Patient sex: M
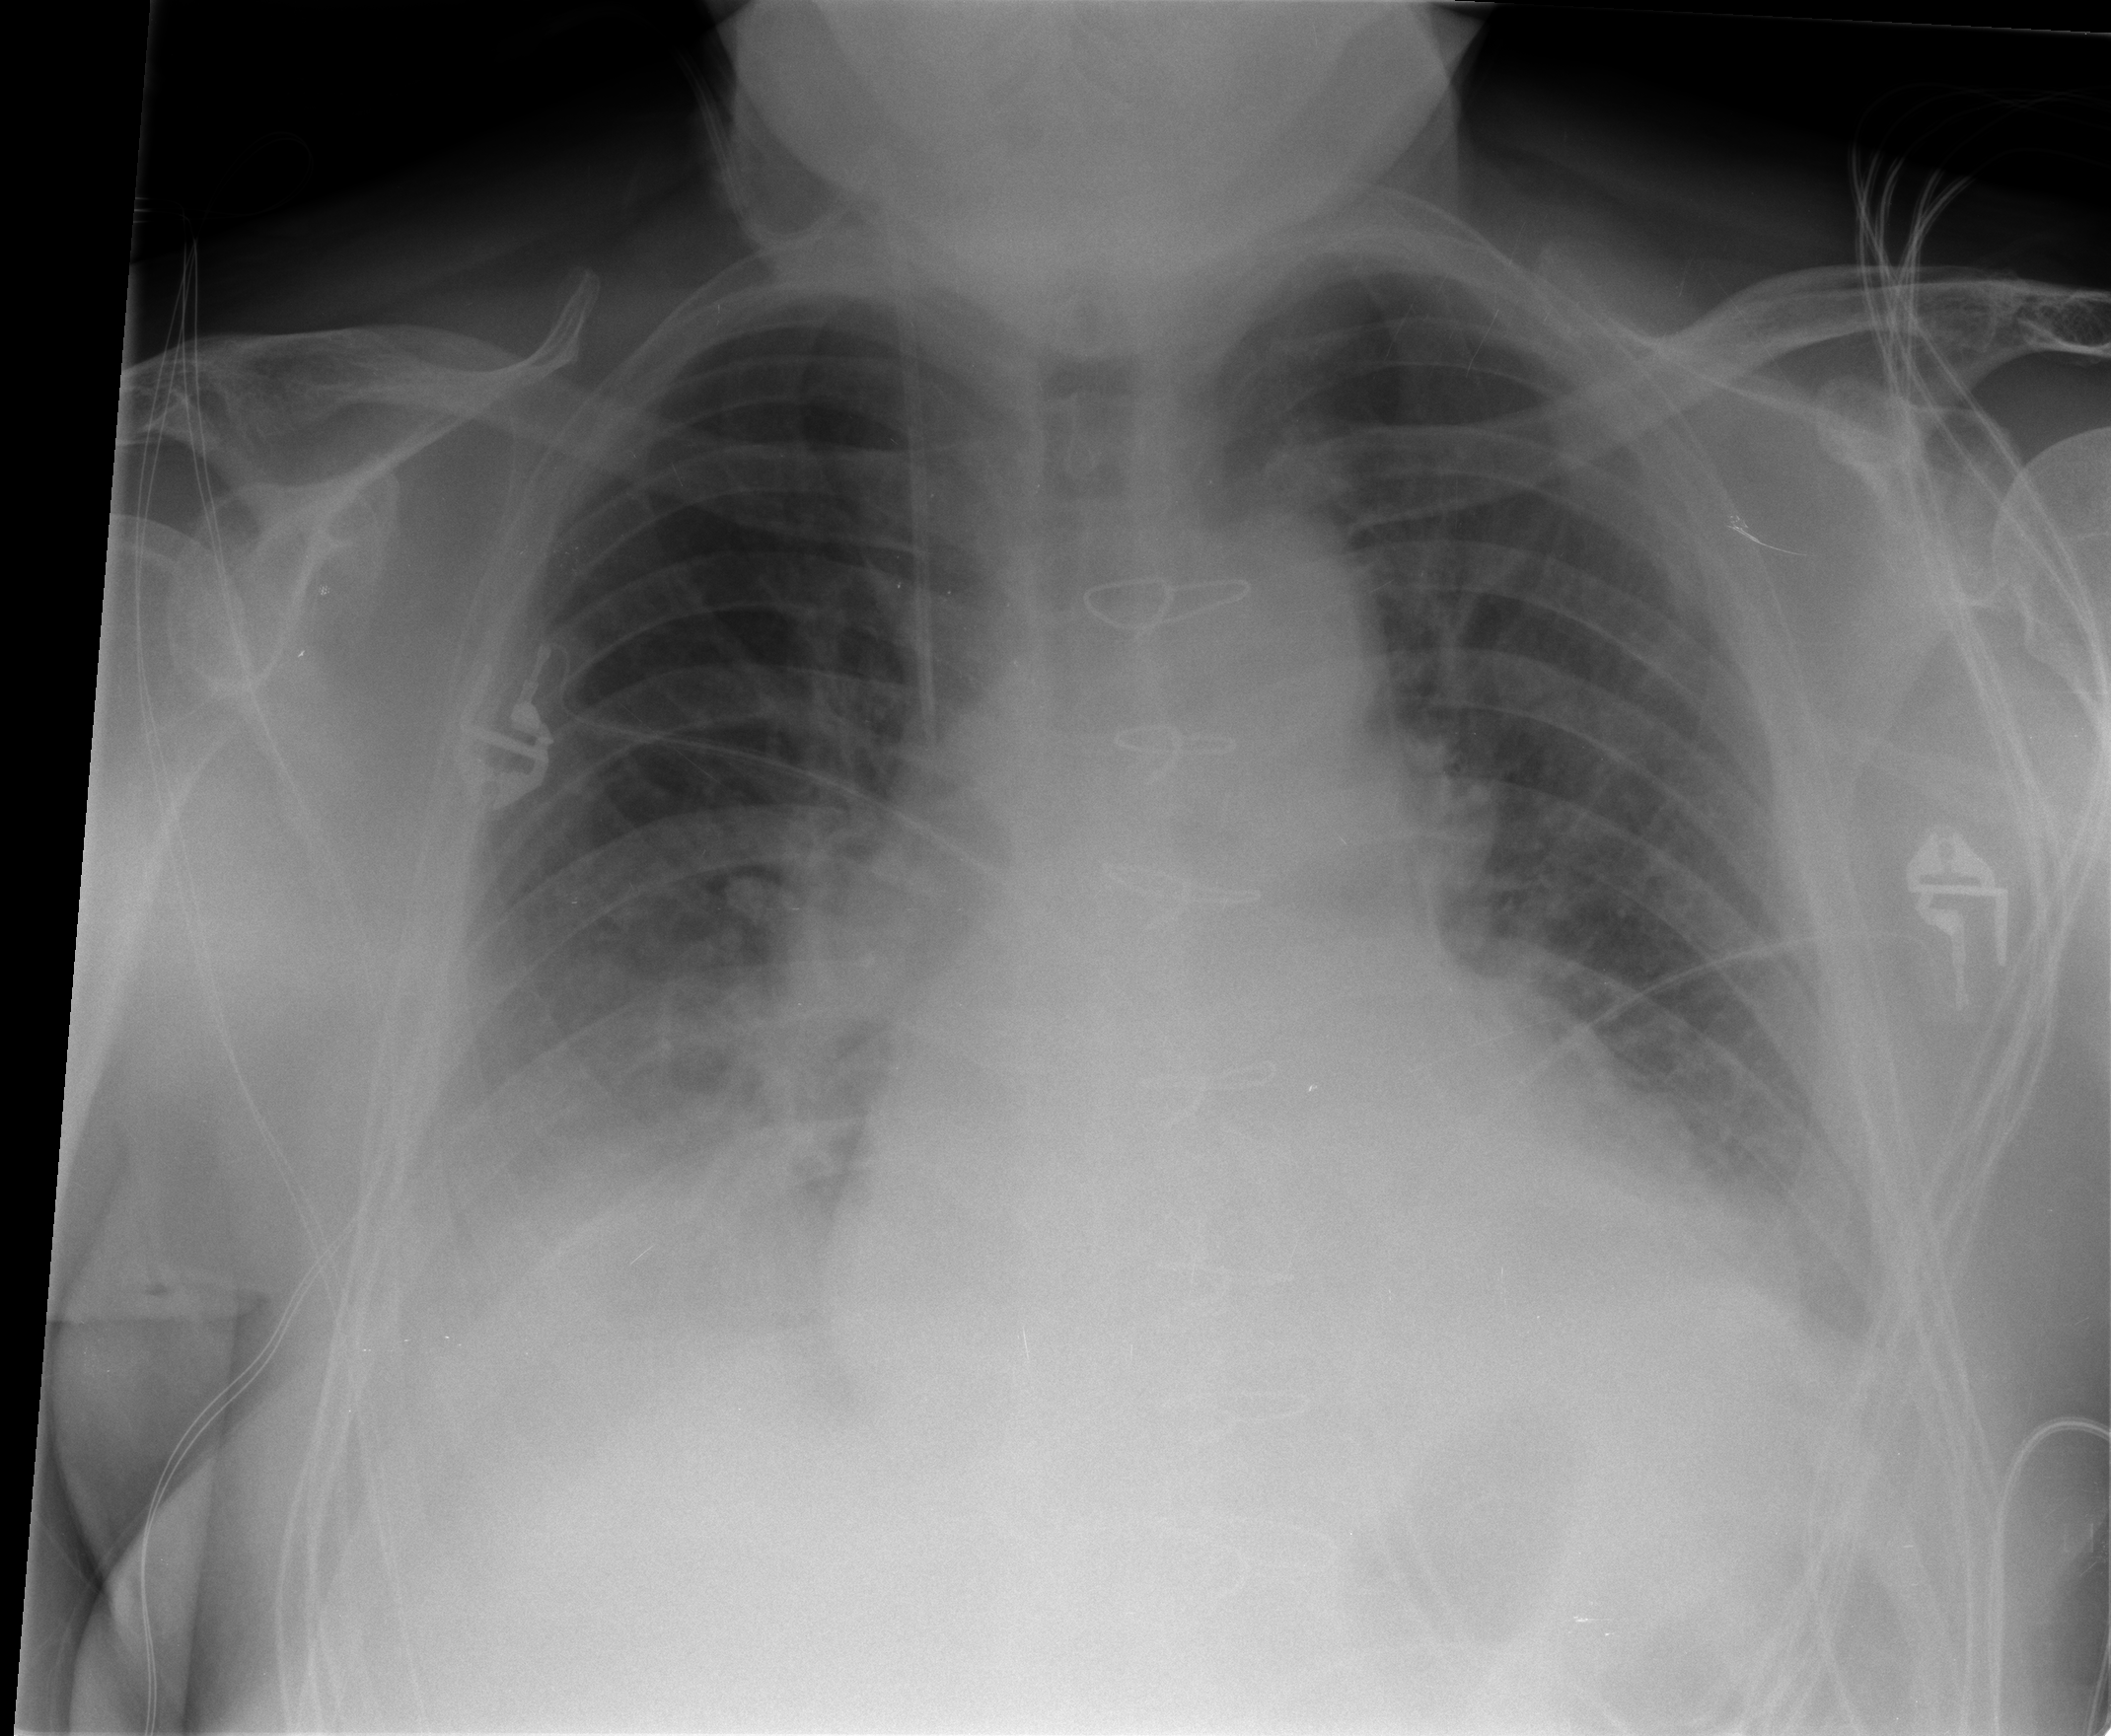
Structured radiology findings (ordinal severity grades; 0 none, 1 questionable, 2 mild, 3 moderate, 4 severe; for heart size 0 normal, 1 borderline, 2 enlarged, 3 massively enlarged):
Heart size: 2
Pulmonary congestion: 3
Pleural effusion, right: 3
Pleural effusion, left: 3
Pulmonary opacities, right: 0
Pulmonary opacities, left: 0
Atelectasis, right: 2
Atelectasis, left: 2